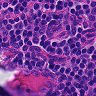
Metastatic tissue present: no